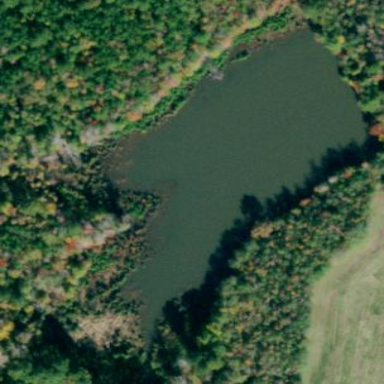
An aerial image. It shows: Pond with natural water.